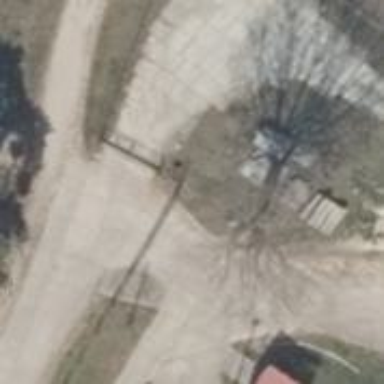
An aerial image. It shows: Concrete driveway.